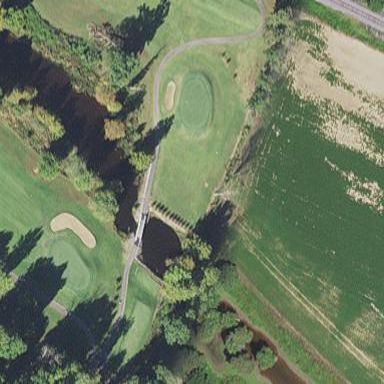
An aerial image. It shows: Area with grass used as rough in golf course.